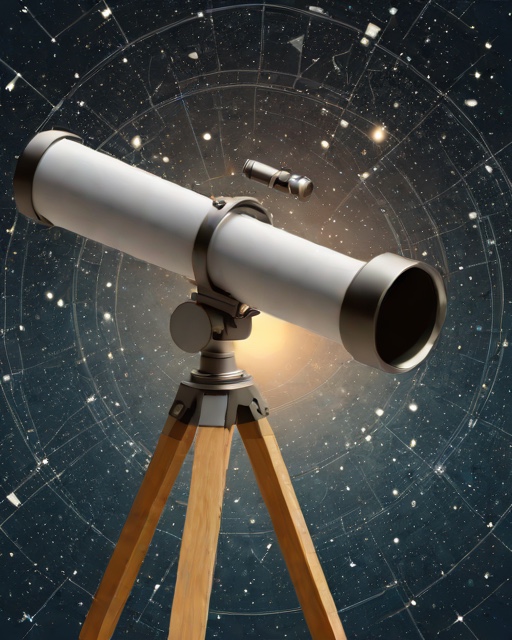
Category: Graduation